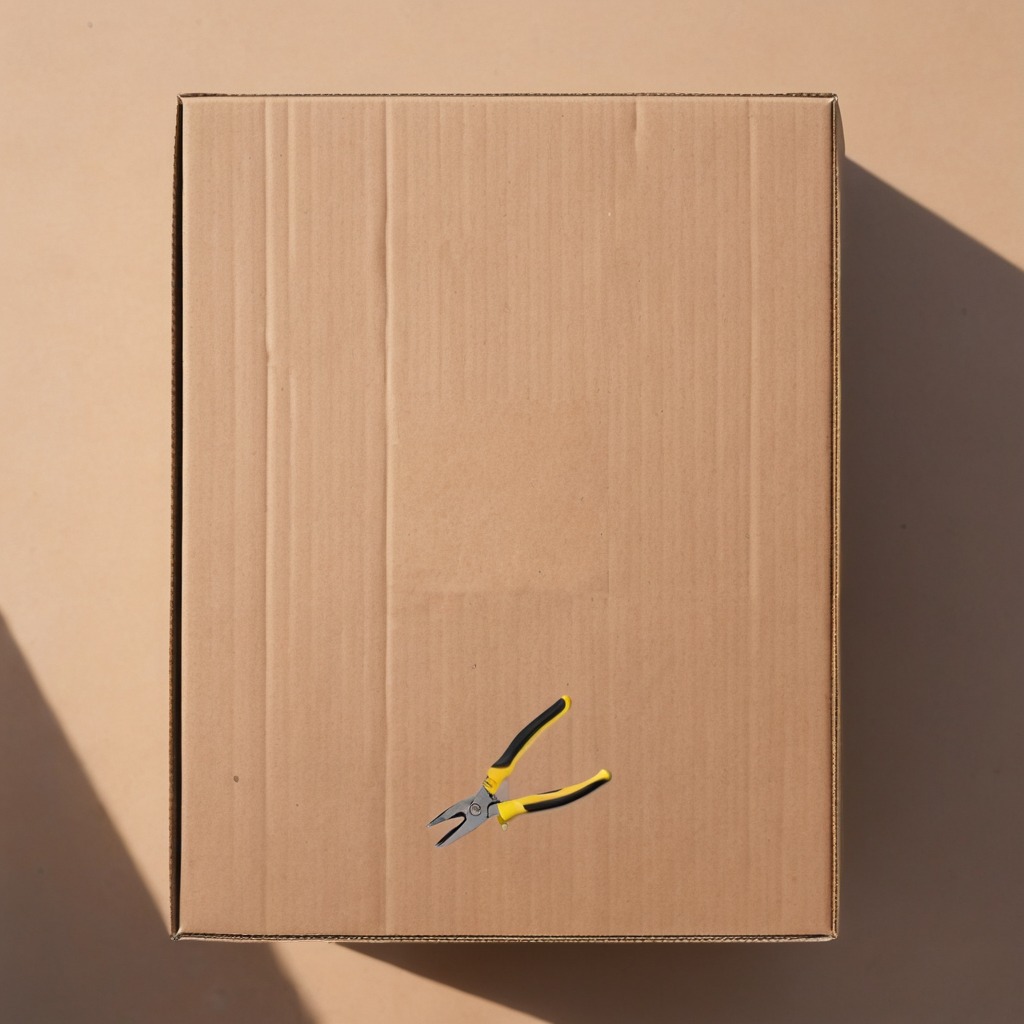
A plier is lying on the clean dry cardboard box surface in an outdoor workshop during daytime bright natural light soft shadows slightly creased but